Question: I have a query with UNION, in which it is required to output the results in a single line. I tried using group by, but an error occurred. Maybe there is a solution in which the current query can be combined into a single line?
'''
select a.RecordID, (ACADEMICYEAR(sysdate) - c.year_begin + 1) COURSE, c.year_begin year_begin, c.Name StGroup
from fc_StudentOrders a
left join fc_OrderTypes b on b.TypeID=a.OrderType
left join fc_StudentGroups c on c.Code=a.StudentGroupID
left join RB_DEPARTMENTS d on d.code = c.faculty
where a.RecordID = 205838 and a.ORDERTYPE IN (15,56,109)
union all
select a.RecordID, (ACADEMICYEAR(sysdate) - c.year_begin + 1) COURSE, c.year_begin year_begin, c.Name StGroup
from fc_StudentOrders a
left join fc_OrderTypes b on b.TypeID=a.OrderType
left join fc_StudentGroups c on c.Code=a.StudentGroupID
left join RB_DEPARTMENTS d on d.code = c.faculty
where a.RecordID = 205838 and a.ORDERTYPE IN (1)
'''
Screenshot with results:

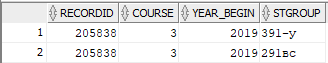
Answer: If I understood you correctly, this might be one option: split queries into two ('temp1' and 'temp2') and then 'JOIN' them:
'''
WITH
temp1
AS
(SELECT a.RecordID,
(ACADEMICYEAR (SYSDATE) - c.year_begin + 1) COURSE,
c.year_begin year_begin,
c.Name StGroup
FROM fc_StudentOrders a
LEFT JOIN fc_OrderTypes b ON b.TypeID = a.OrderType
LEFT JOIN fc_StudentGroups c ON c.Code = a.StudentGroupID
LEFT JOIN RB_DEPARTMENTS d ON d.code = c.faculty
WHERE a.RecordID = 205838
AND a.ORDERTYPE IN (15, 56, 109)),
temp2
AS
(SELECT a.RecordID,
(ACADEMICYEAR (SYSDATE) - c.year_begin + 1) COURSE,
c.year_begin year_begin,
c.Name StGroup
FROM fc_StudentOrders a
LEFT JOIN fc_OrderTypes b ON b.TypeID = a.OrderType
LEFT JOIN fc_StudentGroups c ON c.Code = a.StudentGroupID
LEFT JOIN RB_DEPARTMENTS d ON d.code = c.faculty
WHERE a.RecordID = 205838
AND a.ORDERTYPE IN (1))
SELECT a.recordid,
a.course,
a.year_begin,
a.stgroup,
b.strgoup
FROM temp1 a
JOIN temp2 b
ON a.recordid = b.recordid
AND a.course = b.course
AND a.year_begin = b.year_begin;
'''